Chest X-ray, PA view. Patient: 35 years old, sex M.
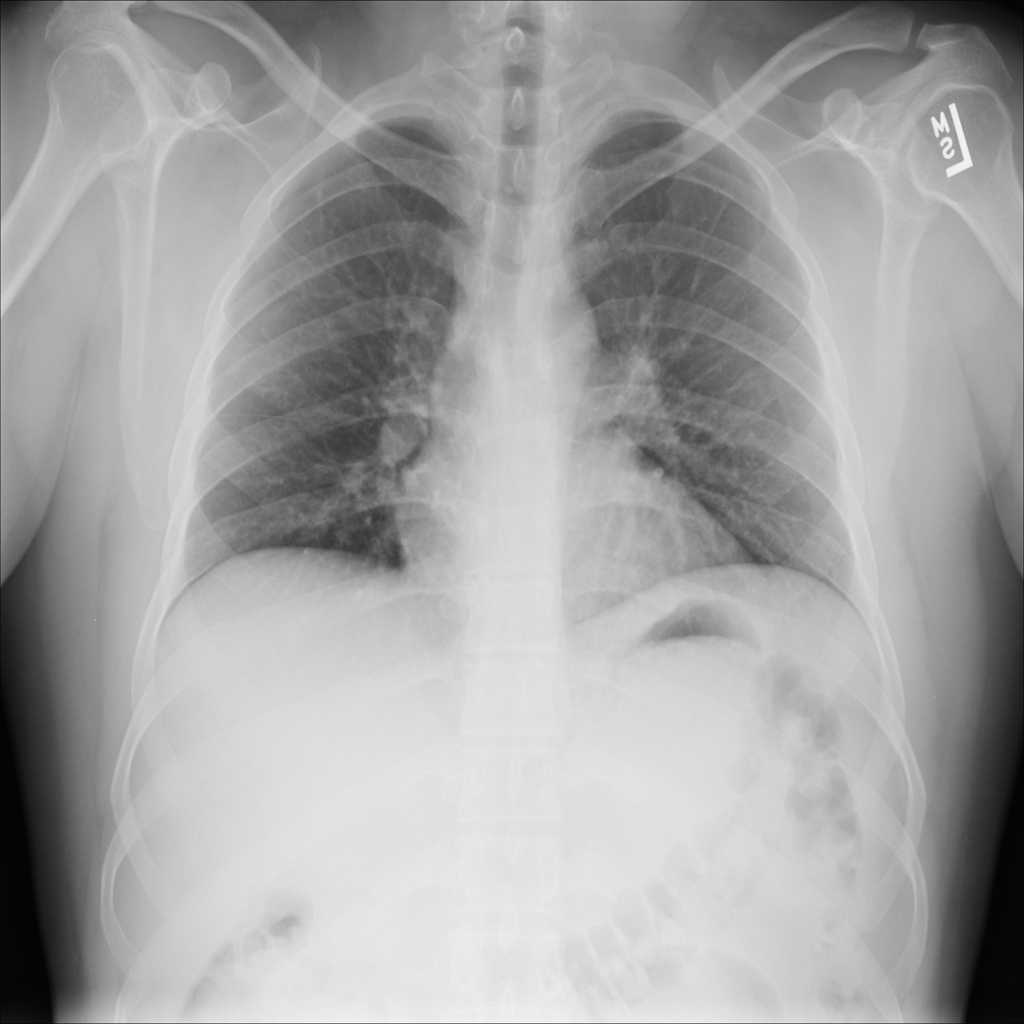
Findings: No Finding